Question: I was in the process of adding a reference to a dll when I noticed that the vast majority instances of the Microsoft namespace has a uppercase M and on rare occasions they have a lower case m.

Is there a reason or any logic for this?
Does anyone know the reasoning for this decision by Microsoft?
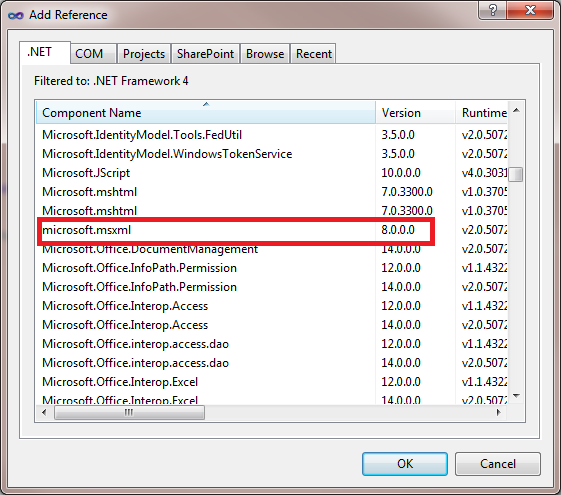
Answer: Those entries you pointed out are not normal .NET framework assemblies. And they are auto-generated by tooling. Two good reasons they don't follow .NET framework naming conventions. They are PIAs, Primary Interop Assemblies. They contain the declarations retrieved from a COM component's type library, converted into .NET metadata to make it easy for the CLR to interop with the COM component. The types in these PIAs have the [ComImport] attribute.
Tlbimp.exe is the tool used to auto-generate these assemblies, the '/primary' command line option generates a PIA. The ones you got from Microsoft are slightly different from the ones you'll get when you run Tlbimp.exe yourself. For one, Microsoft includes a version resource in the assembly. For another, the names for these PIAs are not the default name that Tlbimp.exe generates. So you are seeing what the build engineer at Microsoft typed for the '/out' command line option. Clearly he's not paying much attention to casing.
Microsoft.msxml is the PIA for c:\windows\system32\msxml3.dll, very commonly used in older code to read and write XML documents. Microsoft.mshtml is the PIA for c:\windows\system32\mshtml.tlb, the type library for the DOM interface supported by Internet Explorer and one you'll need when you want to dig through the HTML elements of a web page. You can look at these type libraries in their "native" format with the Oleview.exe tool, File + View Typelib. What you'll see otherwise looks very similar to what you'll see with Object Browser, except that they are expressed in IDL, Interface Description Language, the language that was originally used to generate these type libraries.
PIAs are mostly an historical artifact, the Embed Interop Type feature available since .NET 4 made them unnecessary.